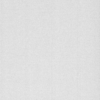
Label: dusty